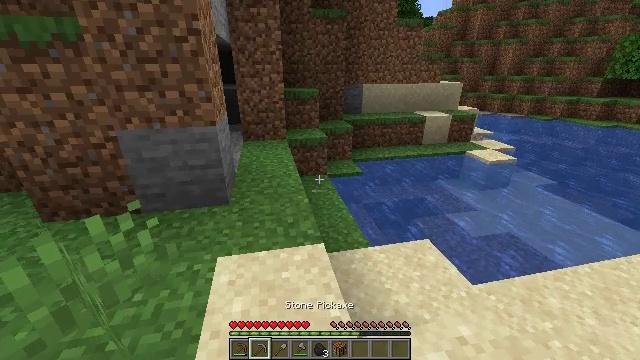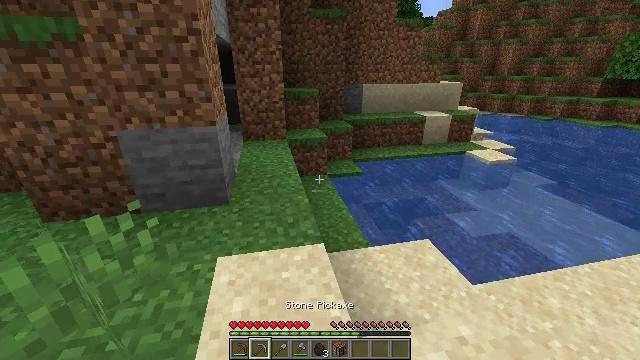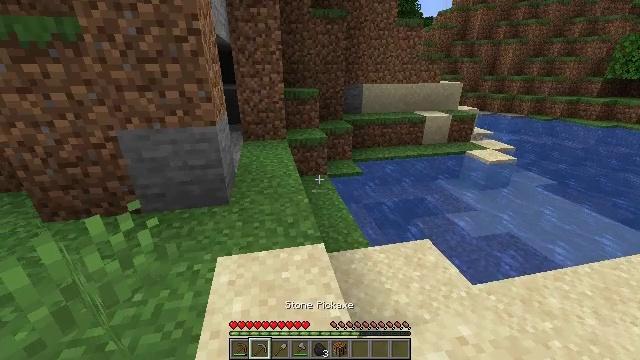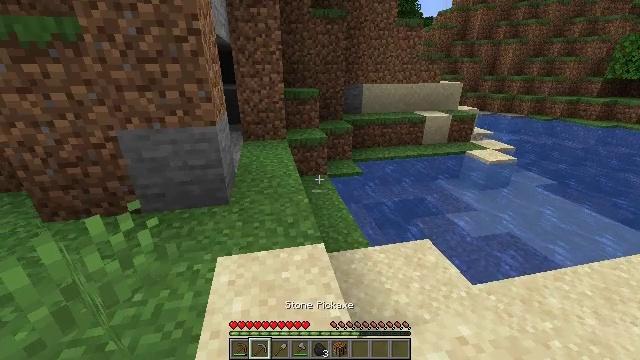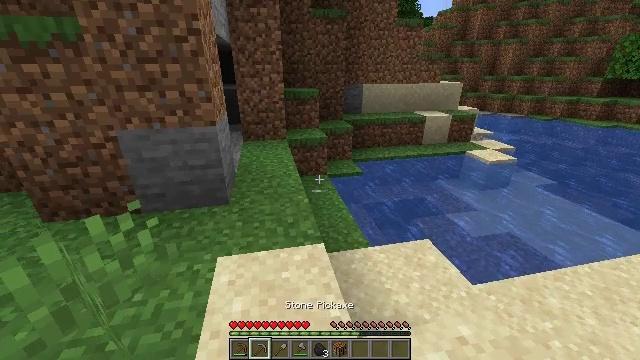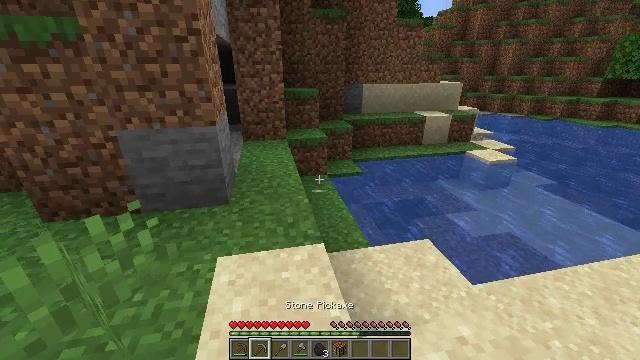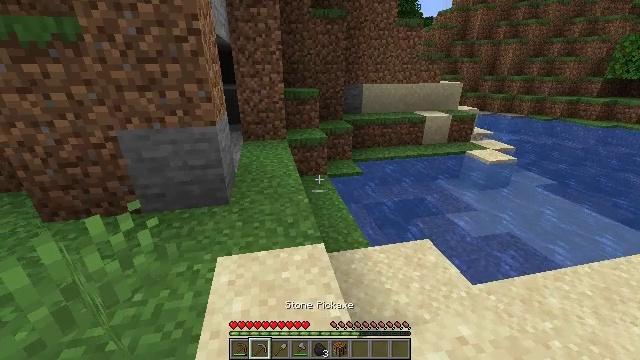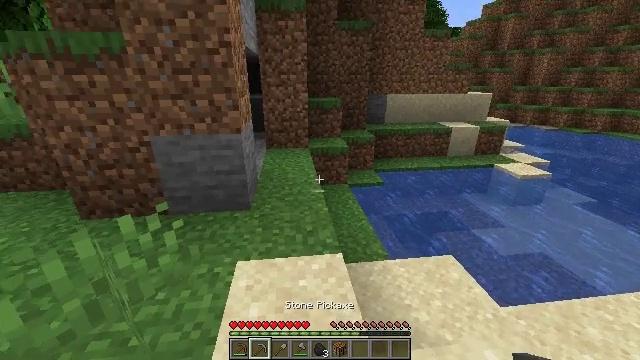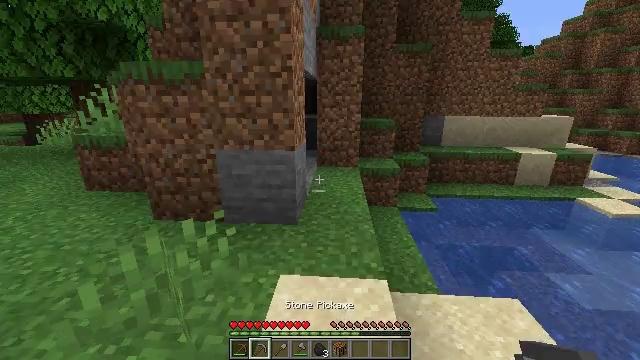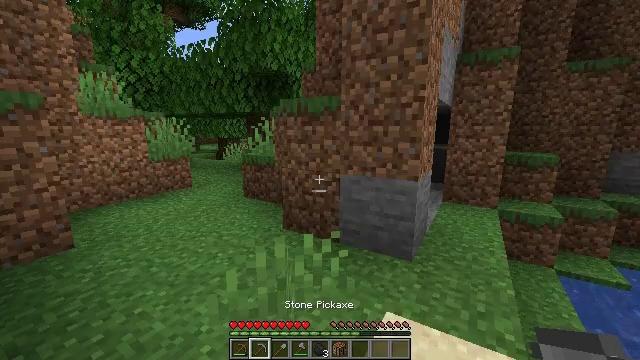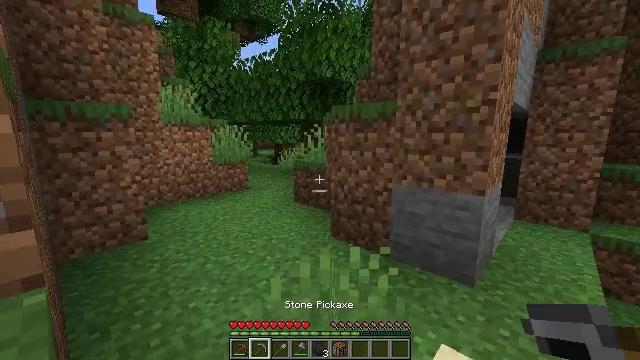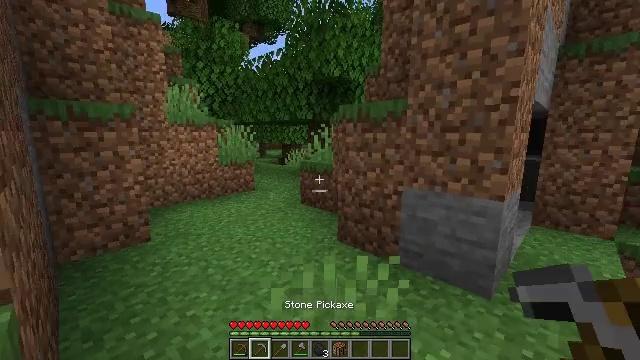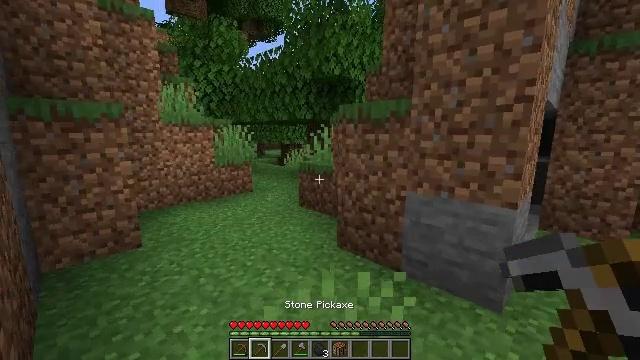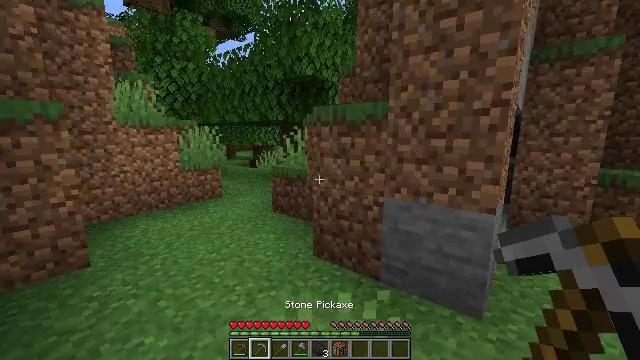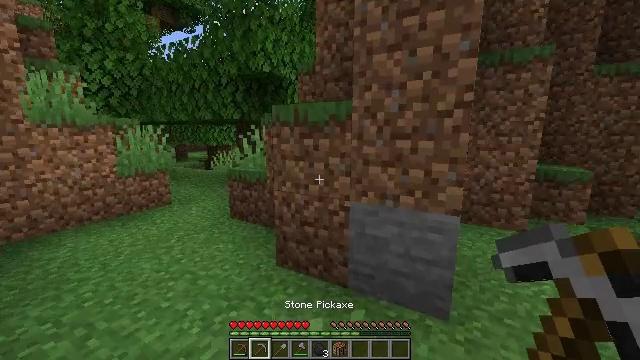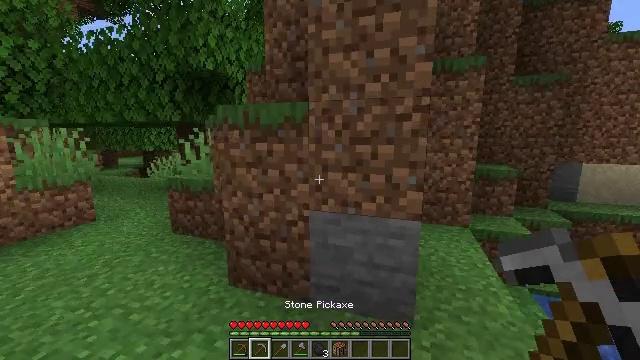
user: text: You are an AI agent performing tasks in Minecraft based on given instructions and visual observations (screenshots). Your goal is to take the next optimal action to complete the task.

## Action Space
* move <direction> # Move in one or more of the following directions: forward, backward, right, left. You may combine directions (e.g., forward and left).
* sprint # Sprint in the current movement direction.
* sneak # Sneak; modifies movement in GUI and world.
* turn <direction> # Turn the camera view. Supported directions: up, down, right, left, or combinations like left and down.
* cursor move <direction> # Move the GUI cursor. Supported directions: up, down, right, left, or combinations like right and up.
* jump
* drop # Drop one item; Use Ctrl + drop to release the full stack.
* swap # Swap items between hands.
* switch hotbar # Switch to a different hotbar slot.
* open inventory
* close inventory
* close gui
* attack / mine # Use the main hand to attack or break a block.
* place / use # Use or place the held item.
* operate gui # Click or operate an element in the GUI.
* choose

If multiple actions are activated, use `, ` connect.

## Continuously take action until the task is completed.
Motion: motion action
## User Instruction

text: Gather stone by using a pickaxe.
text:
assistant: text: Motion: no_op
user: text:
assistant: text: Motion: no_op
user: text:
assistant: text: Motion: no_op
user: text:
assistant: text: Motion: no_op
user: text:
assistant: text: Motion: no_op
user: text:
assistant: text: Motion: no_op
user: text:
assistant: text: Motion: turn left and up
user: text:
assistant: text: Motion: turn left and up
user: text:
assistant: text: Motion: move forward, turn left and up
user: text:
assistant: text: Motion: move forward, turn left and up
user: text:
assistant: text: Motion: move forward, turn left
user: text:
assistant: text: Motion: move forward
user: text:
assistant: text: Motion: move forward, turn right
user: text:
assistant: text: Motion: move forward, turn right
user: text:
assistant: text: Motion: move forward, turn right
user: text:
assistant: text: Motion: move forward, turn right
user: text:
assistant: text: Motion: move forward, turn right
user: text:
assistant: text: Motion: move forward
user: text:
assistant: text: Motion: move forward
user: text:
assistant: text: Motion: move forward, turn right
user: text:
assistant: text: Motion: move forward, turn right
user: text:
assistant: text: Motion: move forward, turn right
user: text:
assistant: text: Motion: move forward and move right
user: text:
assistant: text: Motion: move forward and move right
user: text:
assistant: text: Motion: move forward and move right
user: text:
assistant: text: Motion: move forward and move right
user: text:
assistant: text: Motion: move forward and move right
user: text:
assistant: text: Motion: move forward and move right
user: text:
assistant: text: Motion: move forward and move right, turn left
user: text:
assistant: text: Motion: move forward, turn left